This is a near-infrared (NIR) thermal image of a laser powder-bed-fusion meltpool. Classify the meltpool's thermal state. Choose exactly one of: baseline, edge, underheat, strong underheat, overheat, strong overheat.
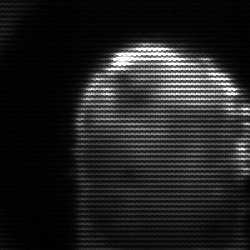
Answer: baseline